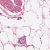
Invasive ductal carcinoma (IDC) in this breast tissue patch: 0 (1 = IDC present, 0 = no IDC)